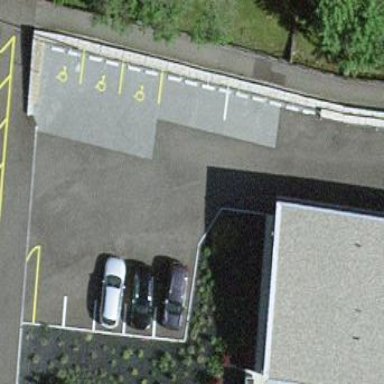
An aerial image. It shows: Parking area.